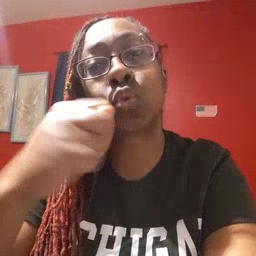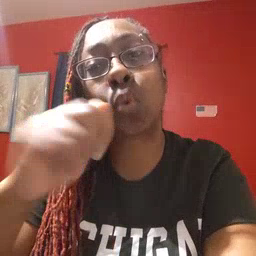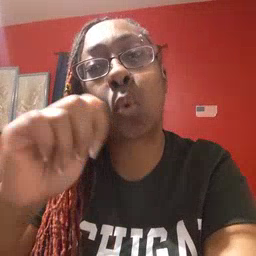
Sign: toy